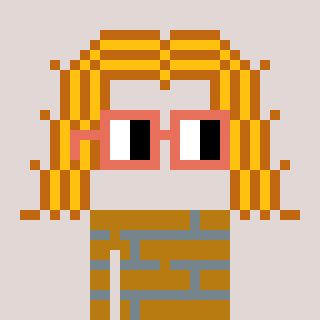
a pixel art character with square orange glasses, a hair-shaped head and a gold-colored body on a warm background